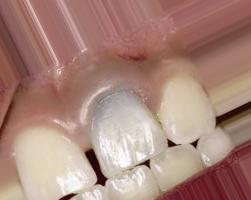
Condition: Tooth Discoloration